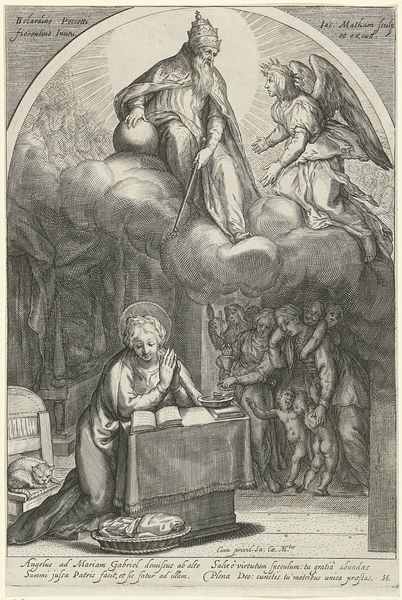
Titel: Annunciatie
Künstler: Jacob Matham
Standort: Amsterdam
Institution: Rijksmuseum
Schlagwörter: gott, himmel, weiß, menschen, frau, kleid, schwarz, stuhl, tisch, zeichnung, wolke, bibel, familie, kind, mutter, krone, kinder, engel, schrift, grafik, könig, korb, katze, buch, druck, schwarz-weiß, schraffur, radierung, stich, text, knien, schraffiert, beten, gebet, nimbus, kniend, heilige, heilig, kupferstich, betend, zepter, zeichung, weltkugel, kniet